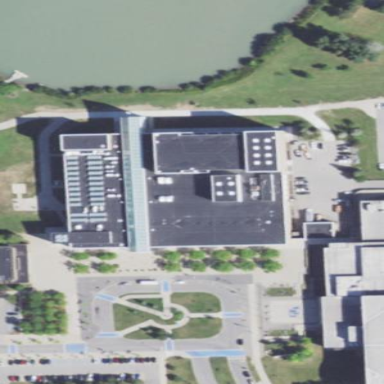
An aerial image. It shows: View of university building.